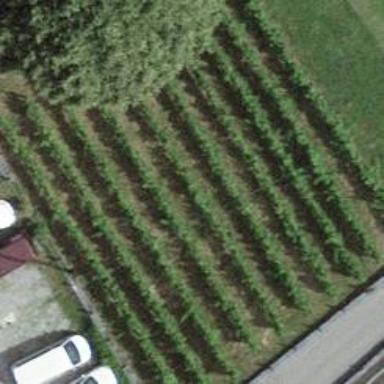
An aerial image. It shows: Vineyard.